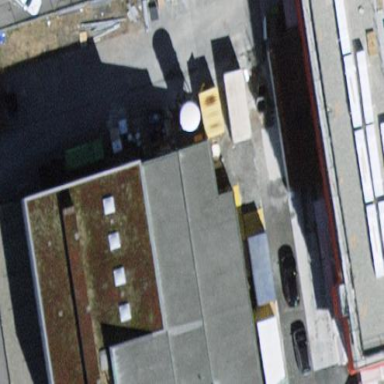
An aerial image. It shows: Commercial building.